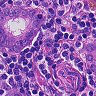
Metastatic tissue present: yes